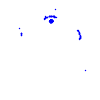
Particle: kaon